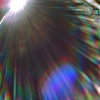
Label: sunburn